Question: I have got a problem in managing multiple observations in the geom_dotplot-function due to overlap between different groups:
'''
v1 <- c(0,0,0,0,0,0,0,0,0,0,0,0,0,0,0,0,0,0,0,0,2,2,2,2,2,2,2,2,2,2,2,2,2,2,2,2,2,2,2,2,2,2,2,2,2,2,2,2,2,2,2,2,2,2,2,2,2,2,2,2,2,2,2,2,2,2,2,2,2,2,2,2,2,2,2,2,2,2,2,2,2,2,2,2,2)
v2 <- c(0,0,0,0,1,1,1,1,1,1,2,2,2,2,2,2,2,2,2,0,0,0,0,0,0,0,0,0,0,1,1,1,1,1,1,1,1,1,1,1,1,1,1,1,1,1,1,1,1,1,1,2,2,2,2,2,2,2,2,2,2,2,2,2,2,2,2,2,2,2,2,2,2,2,2,2,2,2,2,2,2,2,2,2,2)
v3 <- c(13,67,89,280,40,1,23,99,32,1,75,280,270,200,196,300,320,277,23,4,1,2,5,89,45,23,11,1,3,23,100,100,100,100,100,200,100,11,6,6,123,100,100,100,100,100,12,86,11,300,75,100,110,19,299,100,100,100,100,100,100,100,100,11,100,120,110,100,100,300,300,250,100,100,100,12,100,100,75,5,10,10,10,10,10)
summary <- data.frame(v1, v2, v3)
summary$v1 <- as.factor(summary$v1)
summary$v2 <- as.factor(summary$v2)
ggplot(summary, aes(x = v1, y = v3, fill = v2)) +
geom_boxplot(width = 0.5, position = position_dodge(0.75)) + geom_dotplot(
binaxis = "y",
stackdir = "center",
binwidth = 3.25,
position = position_dodge(0.75)
)
'''

I thought about manually changing the data with the aim to have only up to 5 observations with the same values '(like v3 <- (... 100, 100, 100, 100, 100, 110, 110, 110, 110, 110, 120, 120, 120, 120, 120, 130, ...))'. However, it also affects the results for the boxplots (median, interquartile range).
I could not find any option for an automatically break after 5 dots to have no overlap. Maybe, there is a simple and clever solution. All your help is appreciated. Thank you in advance!
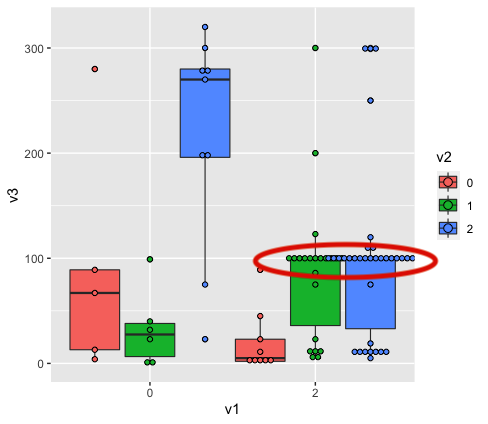
Answer: One option is to find out where the counts are going to be high, then add some random noise to just those counts. If you do this in just the data passed to the layer with the points, it will not affect the box plots.
'''
library(dplyr)
ggplot(summary, aes(x = v1, y = v3, fill = v2)) +
geom_boxplot(width = 0.5, position = position_dodge(0.75)) +
geom_dotplot(
data = . %>% group_by_all() %>%
mutate(v3 = if(n() > 6) v3 + runif(n(), -5, 5) else v3),
binaxis = "y",
stackdir = "center",
binwidth = 3.25,
position = position_dodge(0.75),
dotsize = 1.2
)
'''
<URL>
Another option to use 'geom_beeswarm' rather than 'geom_dotplot' using the same approach with the data:
'''
library(ggbeeswarm)
ggplot(summary, aes(x = v1, y = v3, fill = v2)) +
geom_boxplot(width = 0.5, position = position_dodge(0.75)) +
geom_beeswarm(data = . %>% group_by_all() %>%
mutate(v3 = if(n() > 6) v3 + runif(n(), -5, 5) else v3),
shape = 21, dodge.width = 0.75, priority = 'density')
'''
<URL>